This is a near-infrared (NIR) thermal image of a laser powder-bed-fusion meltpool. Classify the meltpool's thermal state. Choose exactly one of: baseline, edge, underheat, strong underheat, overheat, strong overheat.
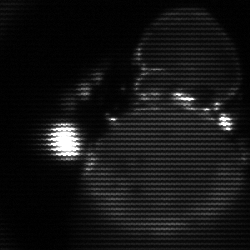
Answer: edge